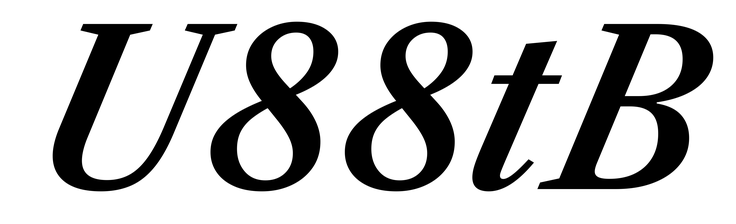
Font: LibreCaslonText-Italic_SemiBold_Italic